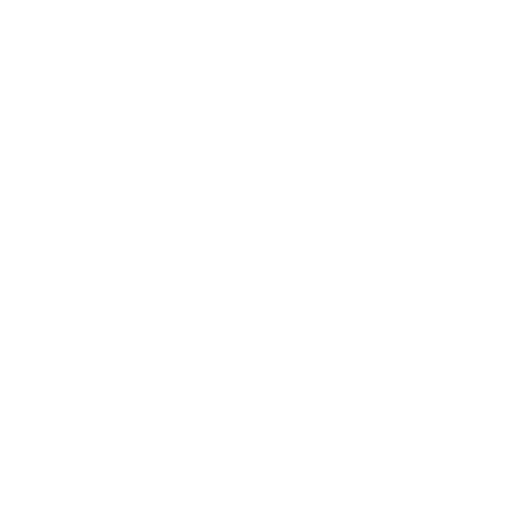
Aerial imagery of mountain in Nevada named Mount Salyer containing only shrub